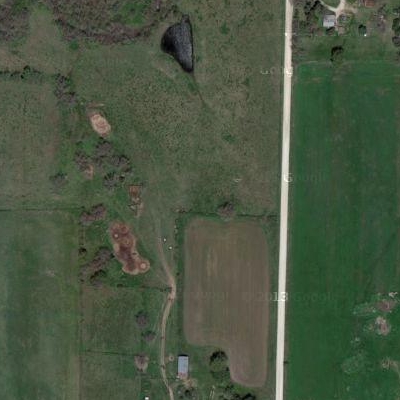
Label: Grass